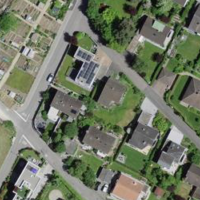
EUNIS habitat code: 55
Species observed at this site:
Medicago sativa